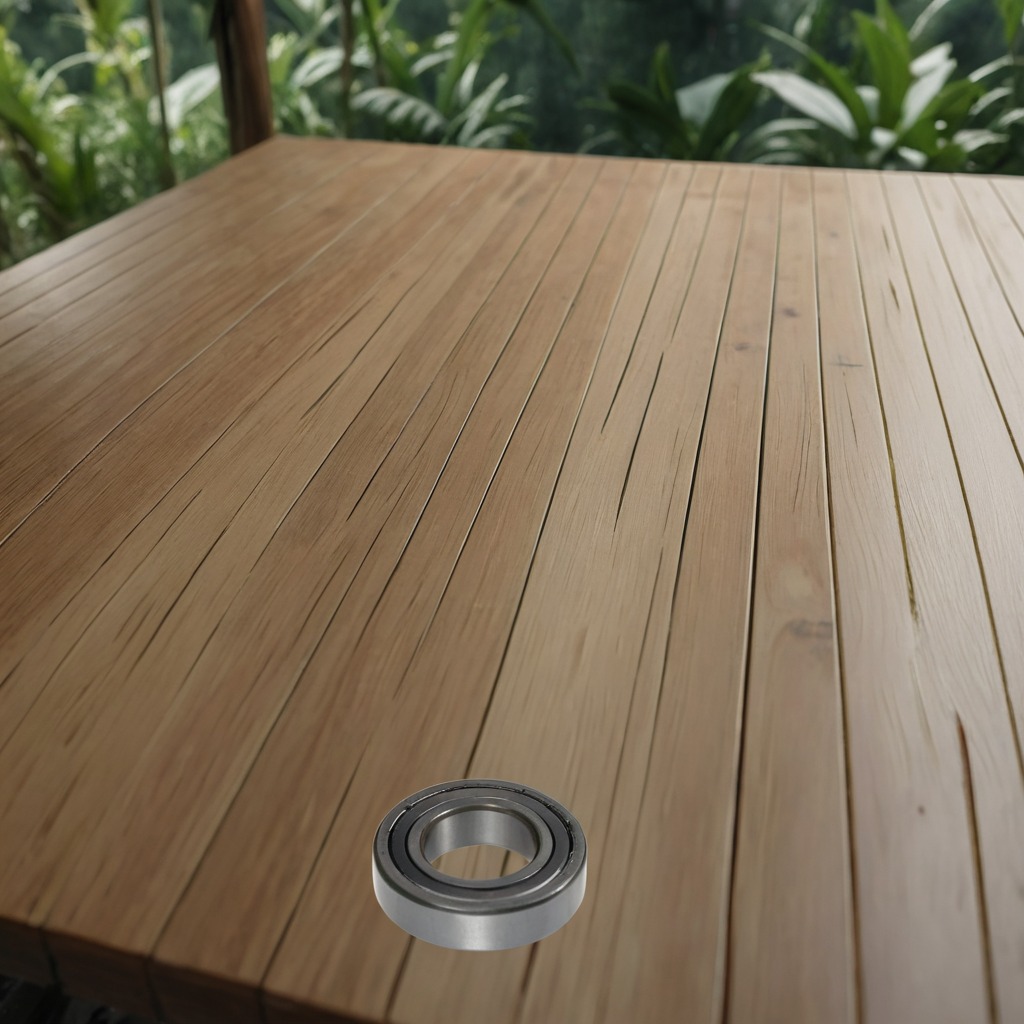
A metal ball bearing is lying on a clean wooden table inside a jungle field workshop tent humid ambient light worn but